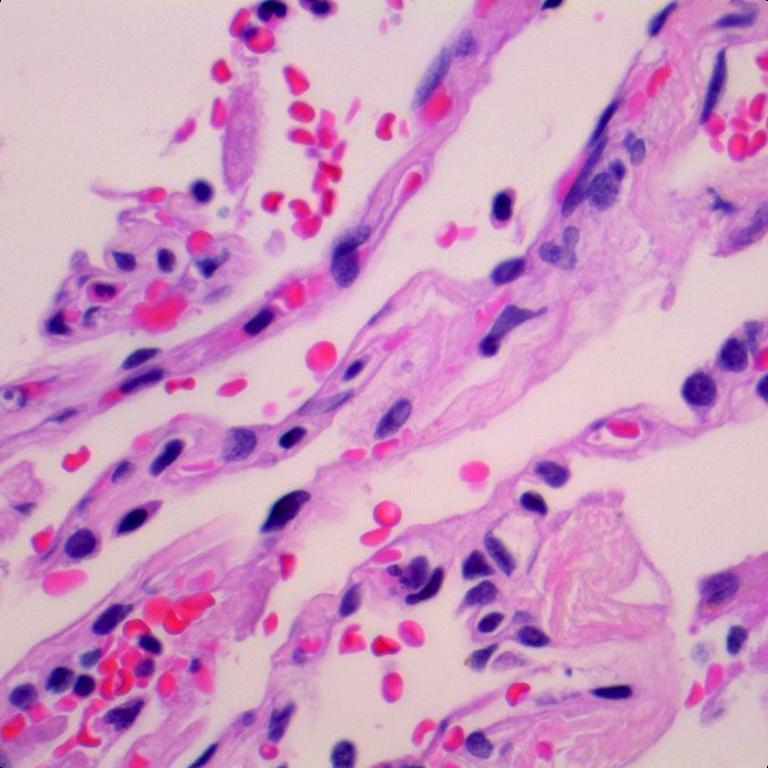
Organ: lung
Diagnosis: benign